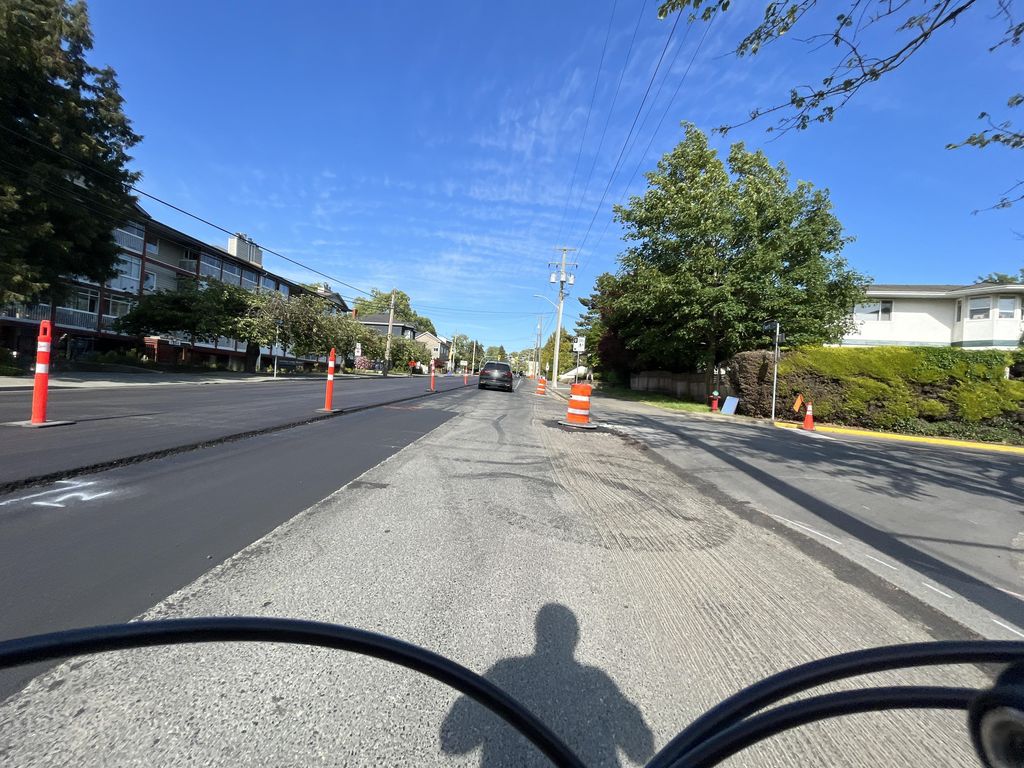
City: victoria